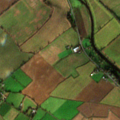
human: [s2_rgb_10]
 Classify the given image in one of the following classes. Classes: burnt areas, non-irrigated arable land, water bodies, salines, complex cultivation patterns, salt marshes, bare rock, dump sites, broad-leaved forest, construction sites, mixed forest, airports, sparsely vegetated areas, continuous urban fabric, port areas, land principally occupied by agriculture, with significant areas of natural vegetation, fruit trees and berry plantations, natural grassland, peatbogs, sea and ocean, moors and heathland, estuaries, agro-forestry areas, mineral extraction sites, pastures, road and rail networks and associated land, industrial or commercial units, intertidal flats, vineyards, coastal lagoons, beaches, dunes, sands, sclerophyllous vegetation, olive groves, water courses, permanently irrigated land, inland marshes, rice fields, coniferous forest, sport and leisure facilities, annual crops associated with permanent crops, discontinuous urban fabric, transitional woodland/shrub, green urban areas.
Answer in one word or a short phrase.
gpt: non-irrigated arable land